Question: A picture says more than a thousand words?

I would like the second (and consecutive) lines to be aligned with the first. Any ideas?
Html is
'''
<input><span>text</span>
'''
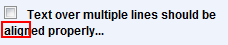
Answer: '''
.thing input { float: left; }
.thing label { display: block; margin-left: 2em; }
<div class="thing">
<input type="radio" id="potato"/>
<label for="potato">Text over multiple lines should be aligned properly...</label>
</div>
'''